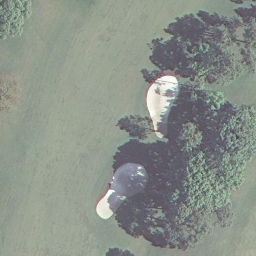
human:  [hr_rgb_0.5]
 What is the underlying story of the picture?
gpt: golf course